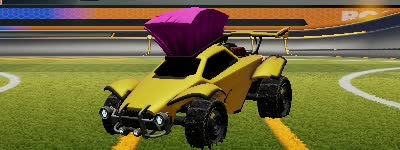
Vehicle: octane